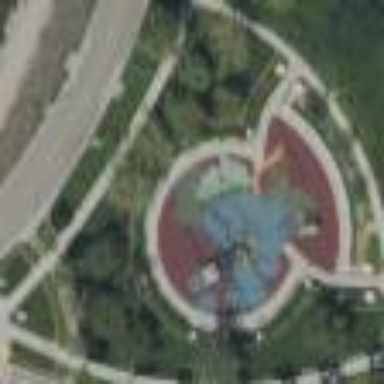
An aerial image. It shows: Playground area for leisure land.